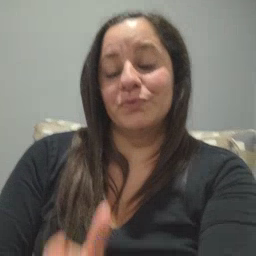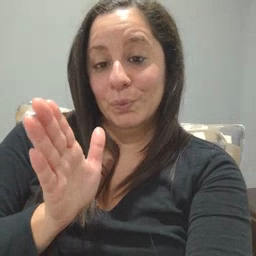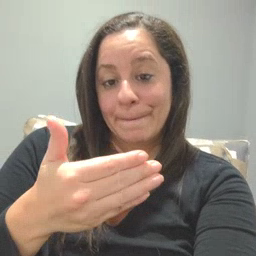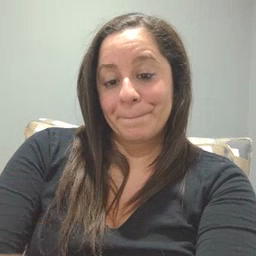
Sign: room